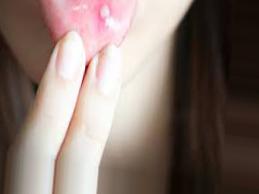
Condition: Mouth Ulcer